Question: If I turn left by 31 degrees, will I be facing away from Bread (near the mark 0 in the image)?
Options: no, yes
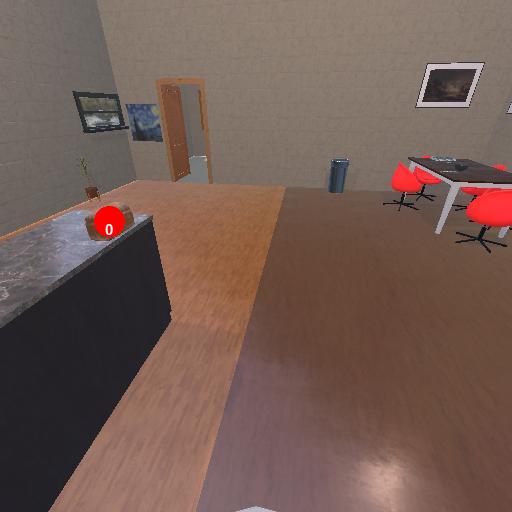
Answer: no